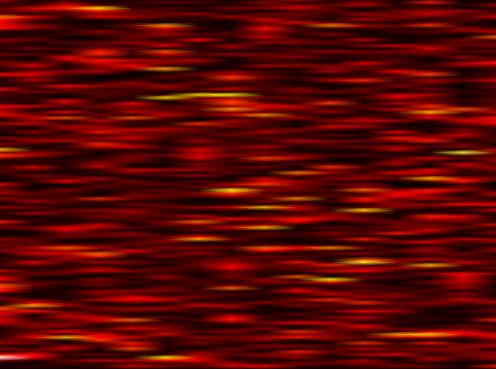
Label: FOFDM